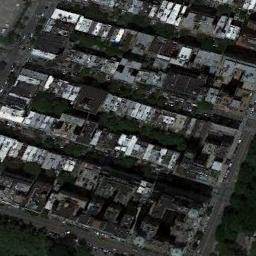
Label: commercial_area